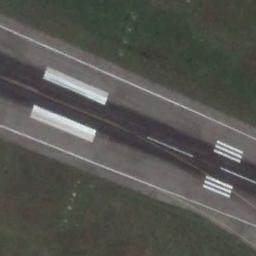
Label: runway